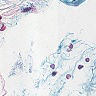
Metastatic tissue present: no